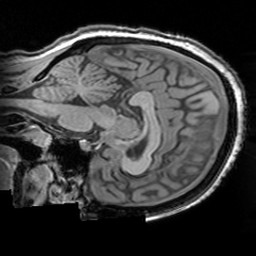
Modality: T1w
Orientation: sagittal
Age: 33
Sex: female
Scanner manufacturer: siemens
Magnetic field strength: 3 T
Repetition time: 1.63 s
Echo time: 0.00311 s